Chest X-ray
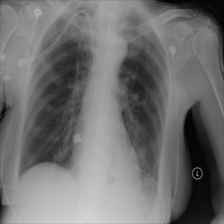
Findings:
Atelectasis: negative
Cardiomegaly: negative
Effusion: negative
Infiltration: positive
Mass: negative
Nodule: negative
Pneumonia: negative
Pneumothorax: negative
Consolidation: negative
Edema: negative
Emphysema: negative
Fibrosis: negative
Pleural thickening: negative
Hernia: negative